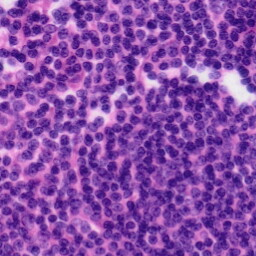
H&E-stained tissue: Tonsil